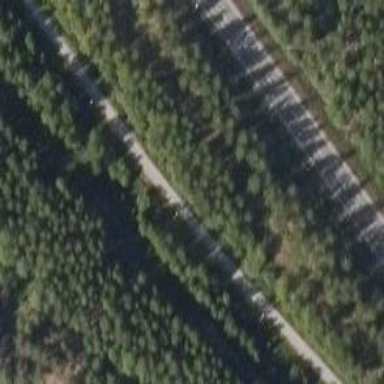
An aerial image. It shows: Asphalt cycleway.